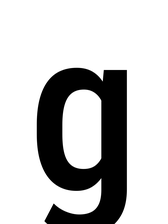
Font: Roboto_Condensed_Medium